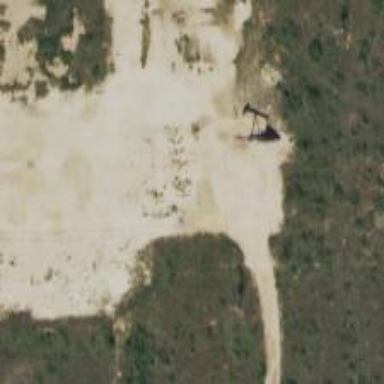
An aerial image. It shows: Petroleum well.